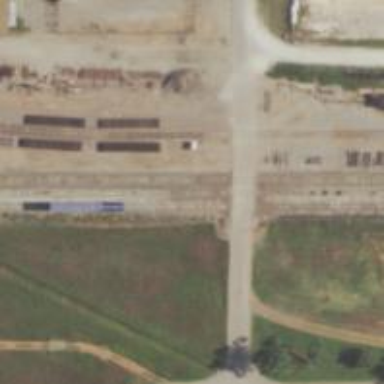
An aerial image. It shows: Level crossing along the railway.